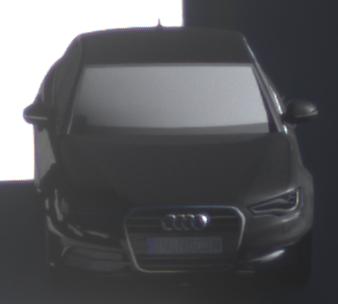
Make: Audi
Model: A6 2.0 TFSI
Detailed model: A6 (C7) Limousine
Model produced from: 2011/10
Model produced until: 2014/09
Doors: 4
Color: black
Road condition: dry road
Daytime: morning or afternoon
Contrast: high contrast